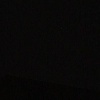
Label: space